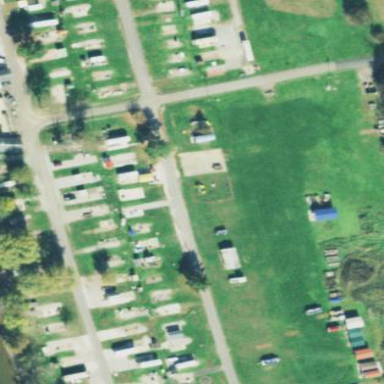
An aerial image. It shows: Caravan site for tourism.